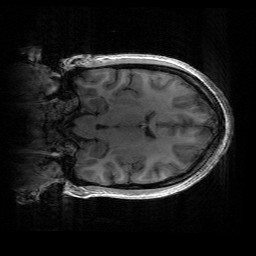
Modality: T1w
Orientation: coronal
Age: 17
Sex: female
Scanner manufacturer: siemens
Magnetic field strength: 3 T
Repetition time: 2.53 s
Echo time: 0.00297 s